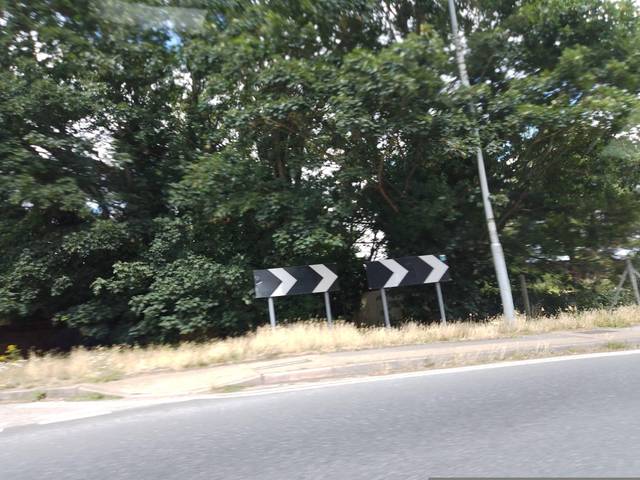
Region: United Kingdom
Coordinates: 52.05, 1.139